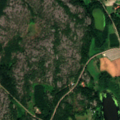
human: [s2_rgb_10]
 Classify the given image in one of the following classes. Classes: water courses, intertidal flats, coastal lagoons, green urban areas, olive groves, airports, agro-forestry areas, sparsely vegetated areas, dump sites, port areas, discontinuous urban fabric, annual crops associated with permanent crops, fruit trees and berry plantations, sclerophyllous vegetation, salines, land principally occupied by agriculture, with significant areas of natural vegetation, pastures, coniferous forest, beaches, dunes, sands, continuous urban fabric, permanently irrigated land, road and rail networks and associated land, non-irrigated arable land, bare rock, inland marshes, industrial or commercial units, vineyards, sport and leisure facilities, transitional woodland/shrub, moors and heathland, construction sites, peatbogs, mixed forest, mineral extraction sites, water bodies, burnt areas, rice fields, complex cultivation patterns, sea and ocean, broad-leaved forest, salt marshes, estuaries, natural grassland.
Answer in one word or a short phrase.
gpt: discontinuous urban fabric, mixed forest